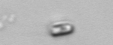
Label: Bacillariophyceae